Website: walmart
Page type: billing-address
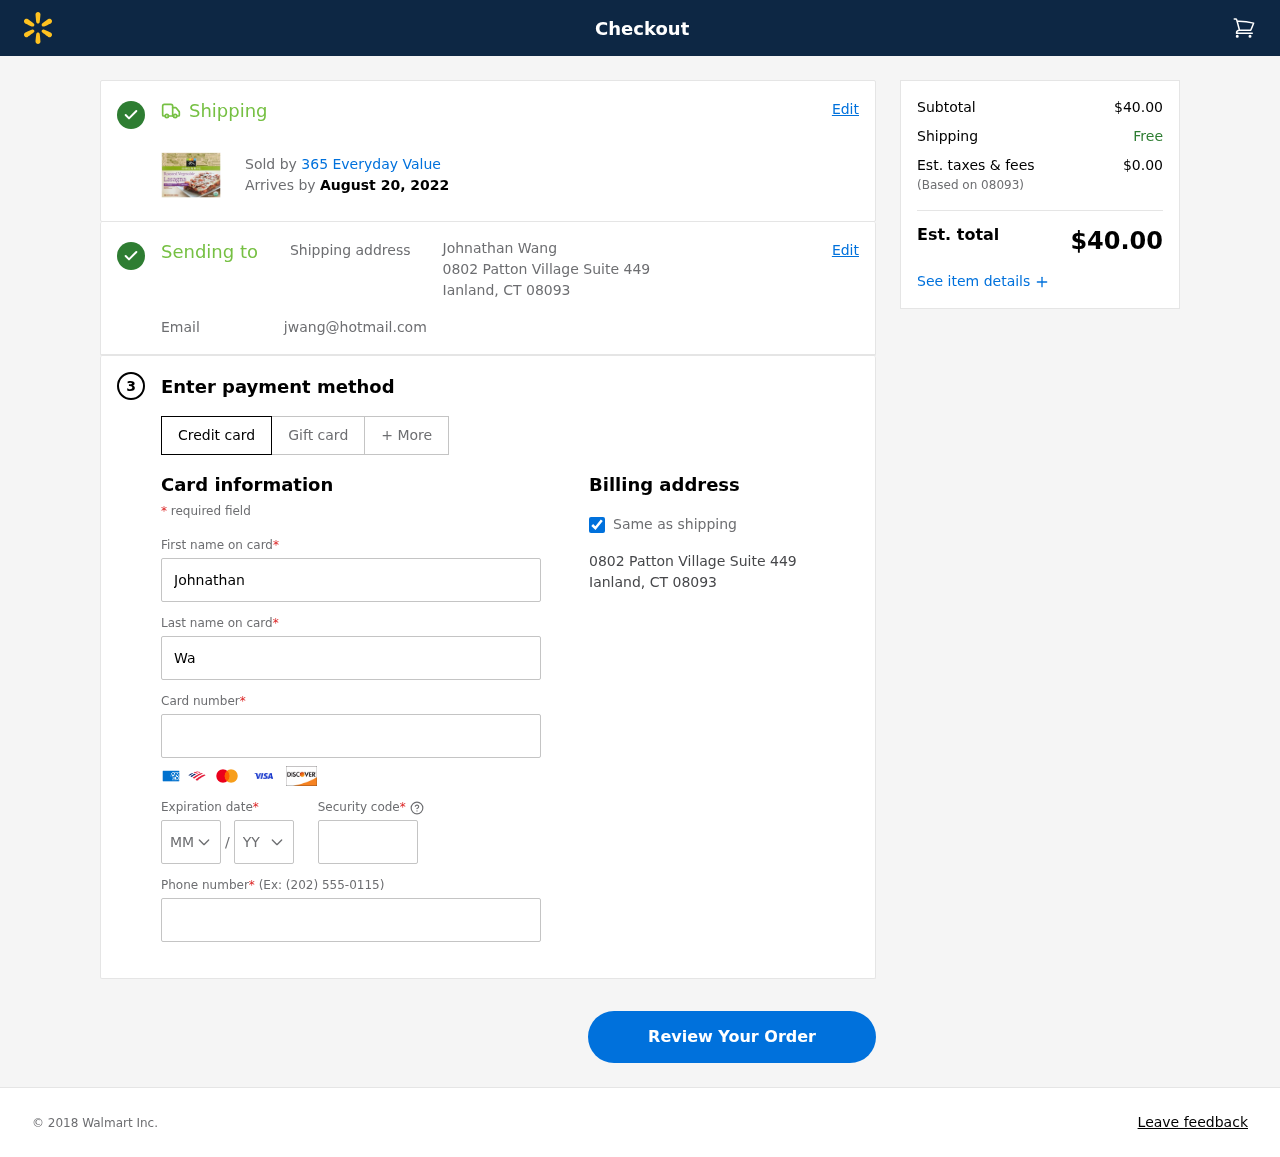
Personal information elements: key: PII_CARD_CVV
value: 427
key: PII_CARD_EXPIRY_MONTH
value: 02
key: PII_CARD_EXPIRY_YEAR
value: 28
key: PII_CARD_NUMBER
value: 6011 9904 2108 8721
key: PII_CITY_STATE_ZIP
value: Ianland, CT 08093
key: PII_EMAIL
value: jwang@hotmail.com
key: PII_FIRSTNAME
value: Johnathan
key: PII_FULLNAME
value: Johnathan Wang
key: PII_LASTNAME
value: Wang
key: PII_PHONE
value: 4793149059
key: PII_POSTCODE
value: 08093
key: PII_STREET
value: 0802 Patton Village Suite 449
Product elements: key: PRODUCT1_BRAND
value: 365 Everyday Value
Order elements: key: ORDER_DELIVERY_DATE
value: August 20, 2022
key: ORDER_SUBTOTAL
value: $40.00
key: ORDER_TAX
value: $0.00
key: ORDER_TOTAL
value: $40.00